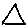
Label: triangle